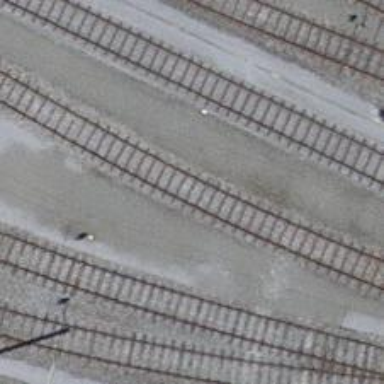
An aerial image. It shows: Yard with single rail track. The railway track is electrified with contact line for service purposes.